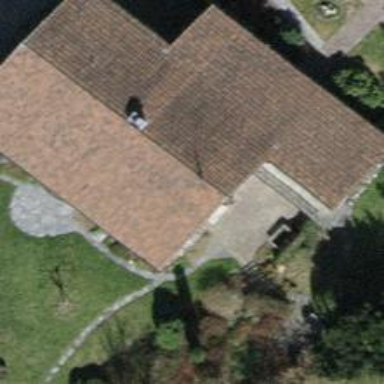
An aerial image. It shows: Solar photovoltaic panel generator located on building's roof.